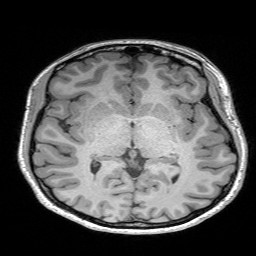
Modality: T1w
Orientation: coronal
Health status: healthy
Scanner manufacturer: siemens
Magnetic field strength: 3 T